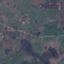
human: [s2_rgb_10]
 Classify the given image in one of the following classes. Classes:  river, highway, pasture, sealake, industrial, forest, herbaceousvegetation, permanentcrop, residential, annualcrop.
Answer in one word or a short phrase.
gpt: Pasture